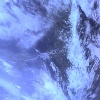
Label: cloud